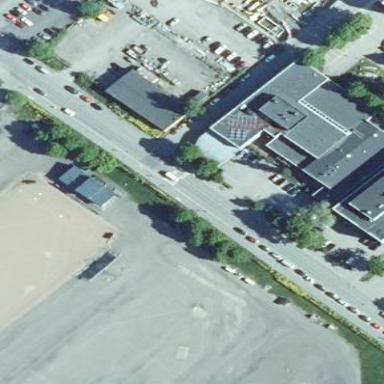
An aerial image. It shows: College building.